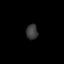
Tissue: lung
Cell type: T cells
Senescence score: 0.1954
Nuclear area (px): 173
Mean DAPI intensity: 59.237